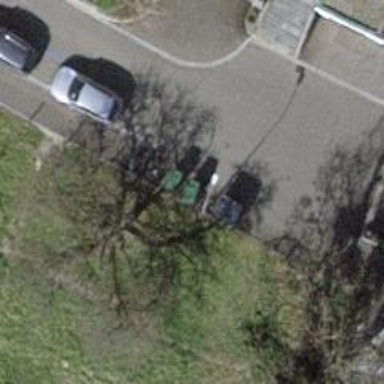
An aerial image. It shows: Bicycle parking area with stands available.